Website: bh-photo
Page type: payment
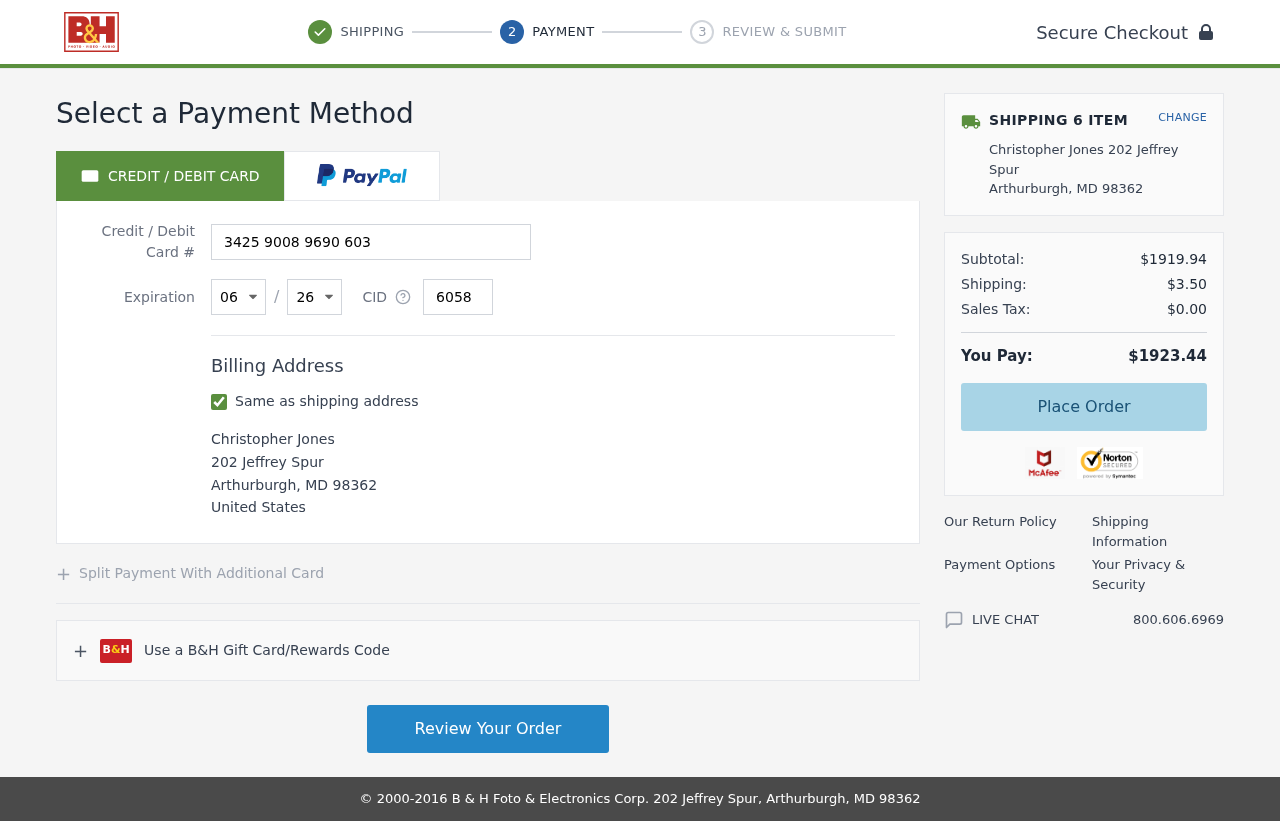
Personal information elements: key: PII_CARD_CVV
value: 6058
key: PII_CARD_EXPIRY_MONTH
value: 06
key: PII_CARD_EXPIRY_YEAR
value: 26
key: PII_CARD_NUMBER
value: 3425 9008 9690 603
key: PII_CITY
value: Arthurburgh
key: PII_COUNTRY
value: United States
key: PII_FULLNAME
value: Christopher Jones
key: PII_POSTCODE
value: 98362
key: PII_STATE_ABBR
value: MD
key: PII_STREET
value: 202 Jeffrey Spur
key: PII_FULLNAME2
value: Christopher Jones
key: PII_CITY2
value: Arthurburgh
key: PII_STATE_ABBR2
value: MD
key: PII_POSTCODE_FULL
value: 98362
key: PII_POSTCODE_NUMERIC
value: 98362
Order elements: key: ORDER_NUM_ITEMS
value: SHIPPING 6 ITEM
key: ORDER_SUBTOTAL
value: $1919.94
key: ORDER_SHIPPING_COST
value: $3.50
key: ORDER_TAX
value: $0.00
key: ORDER_TOTAL
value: $1923.44